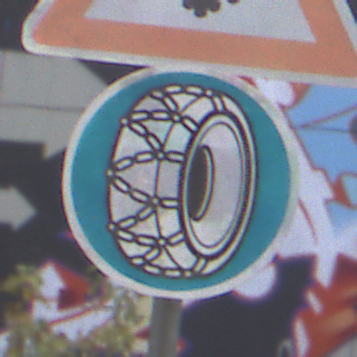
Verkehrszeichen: SchneekettenVorgeschrieben
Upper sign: SchneeOderEisglaette
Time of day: MorningAfternoon
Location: Outdoor (Urban)
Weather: PartlyCloudy
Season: NotSpecified
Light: Natural